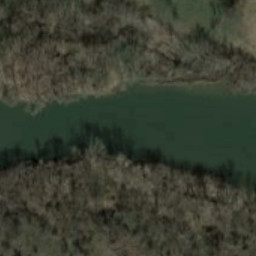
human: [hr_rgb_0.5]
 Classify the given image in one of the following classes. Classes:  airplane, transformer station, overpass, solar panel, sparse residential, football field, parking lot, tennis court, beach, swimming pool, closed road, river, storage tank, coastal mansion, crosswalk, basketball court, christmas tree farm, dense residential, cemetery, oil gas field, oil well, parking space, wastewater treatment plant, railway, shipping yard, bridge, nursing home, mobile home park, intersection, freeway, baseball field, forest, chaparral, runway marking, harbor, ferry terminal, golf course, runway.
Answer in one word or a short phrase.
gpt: river